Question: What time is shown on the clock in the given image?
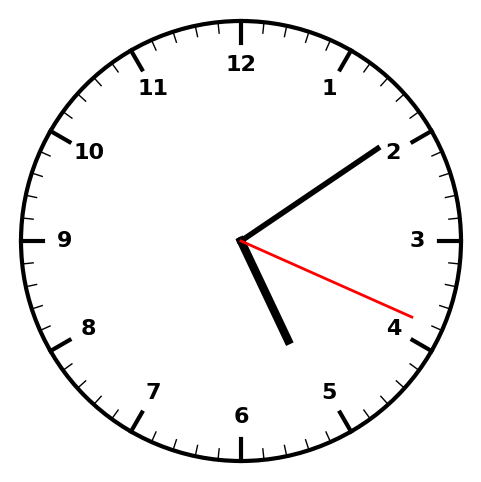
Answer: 05:09:19